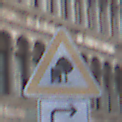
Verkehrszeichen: UnzureichendesLichtraumprofil
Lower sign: RichtungsangabeDurchPfeile5
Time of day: SunriseSunset
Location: Outdoor (Urban)
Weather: PartlyCloudy
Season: NotSpecified
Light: Natural